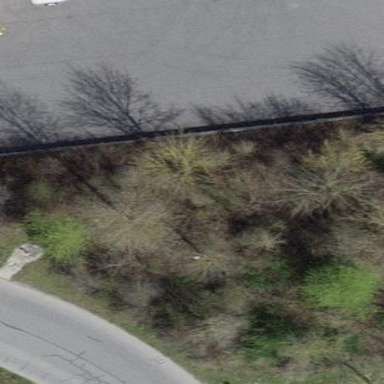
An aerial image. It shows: Mixed leaf woodland.